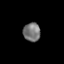
Tissue: skin
Cell type: Epithelial cells
Senescence score: 0.2468
Nuclear area (px): 316
Mean DAPI intensity: 116.665